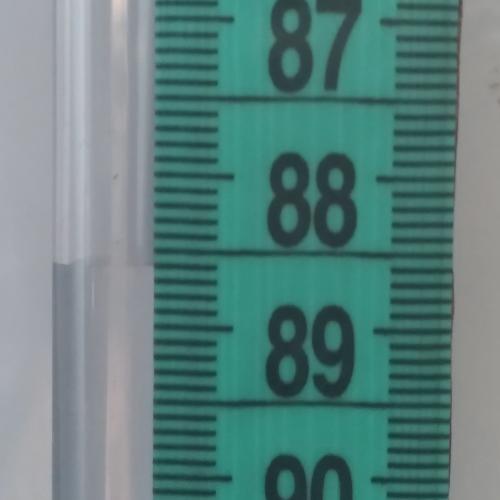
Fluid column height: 88.6 cm